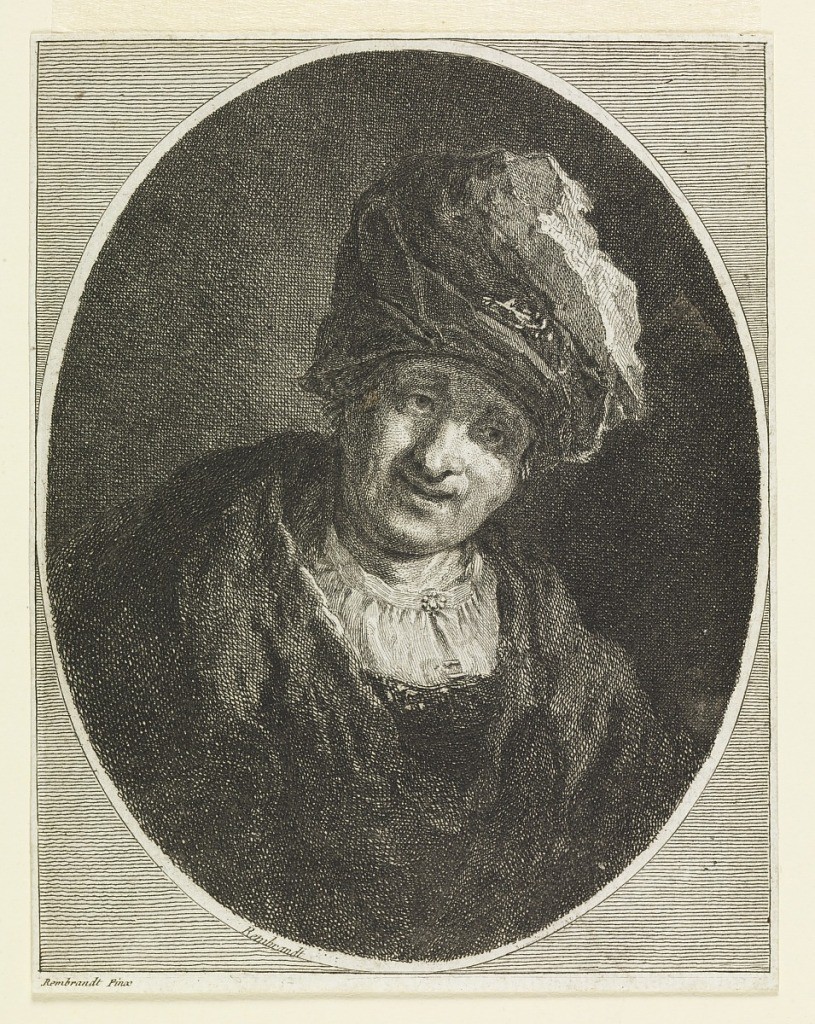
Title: Portrait of an Old Man
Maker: Rembrandt Harmensz van Rijn, Dutch, 1606–1669
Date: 1780–81
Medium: Etching on white paper
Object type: Print
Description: Bust-length portrait of an old man slightly turned to left within an oval. He wears a turban-like headgear.